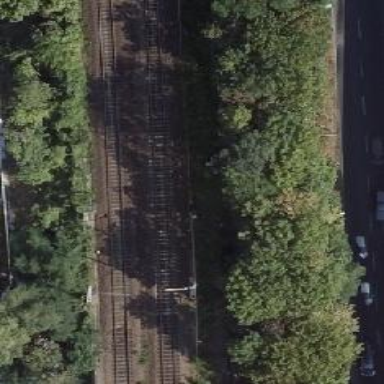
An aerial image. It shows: Railway signal.